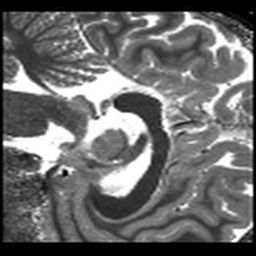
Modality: T1map
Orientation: sagittal
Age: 22
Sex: female